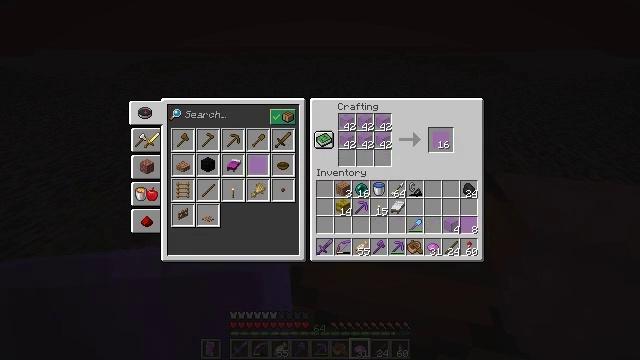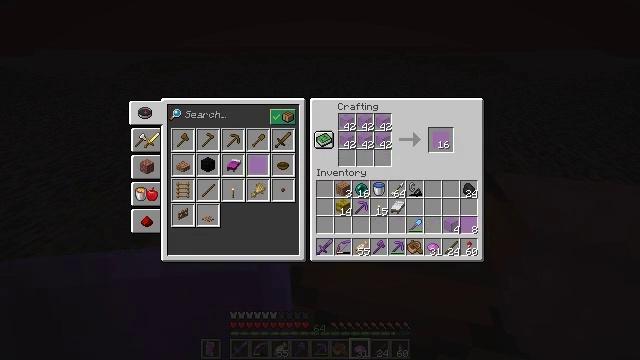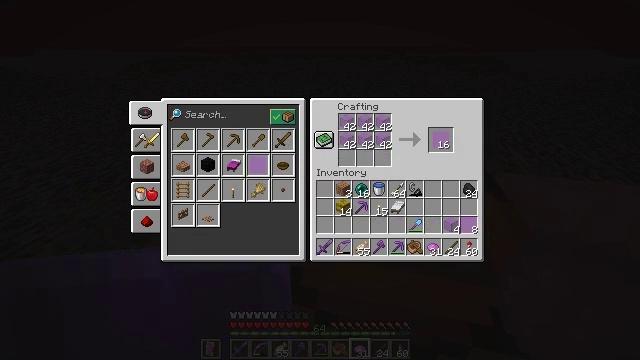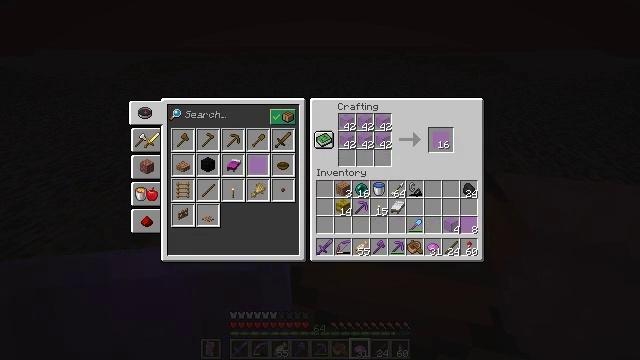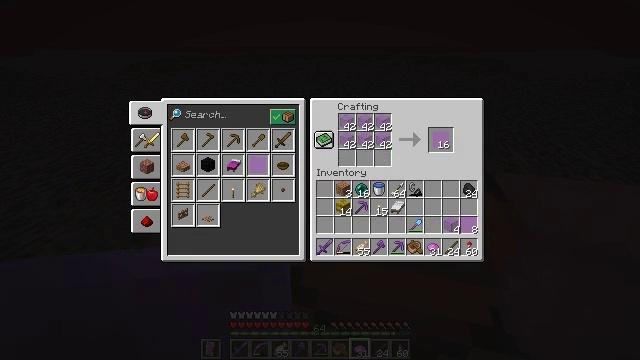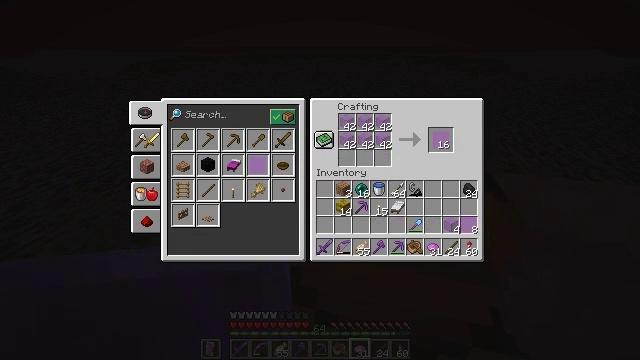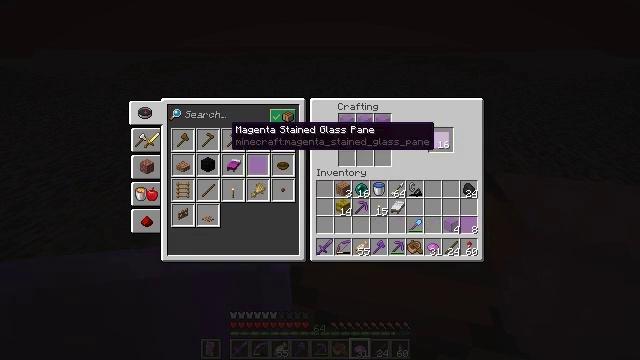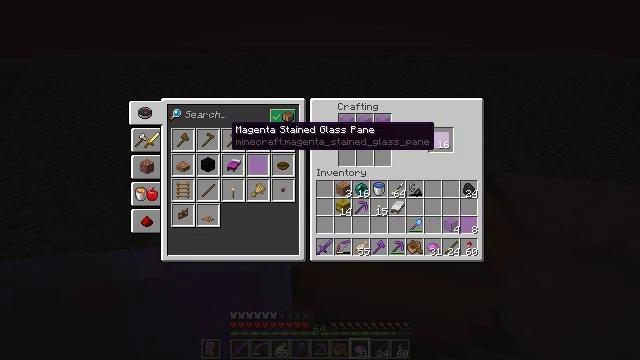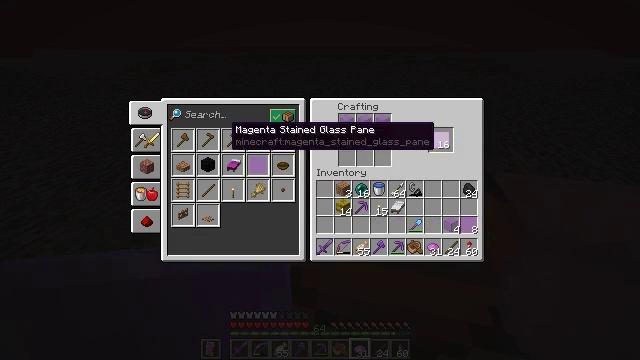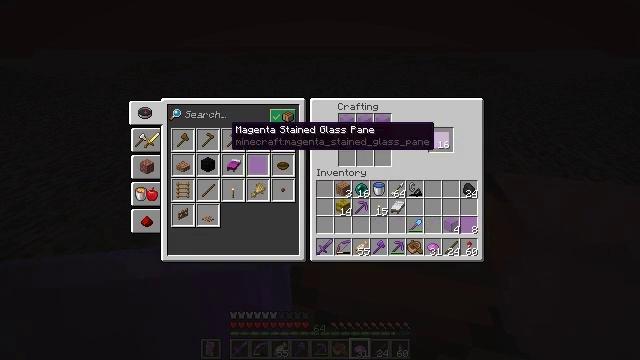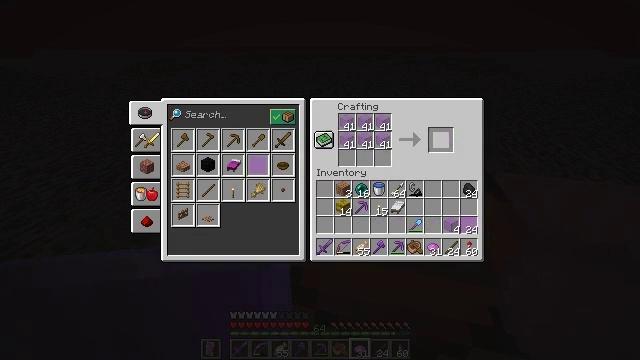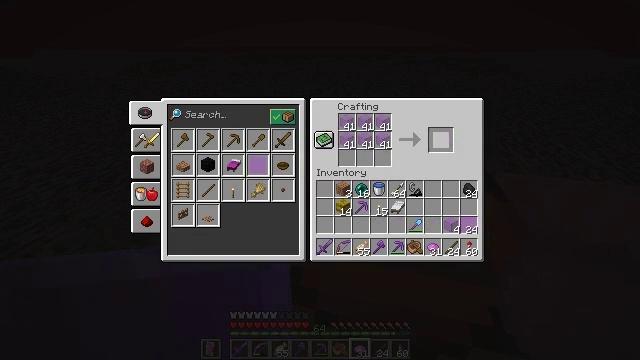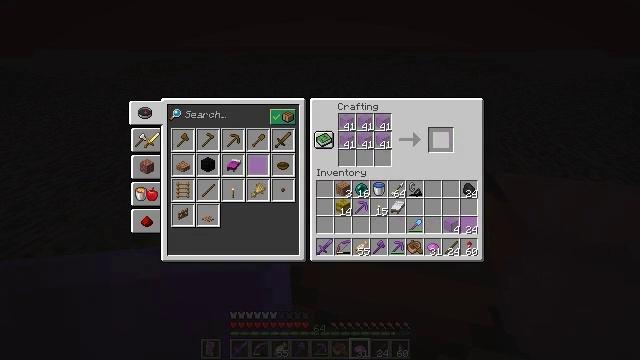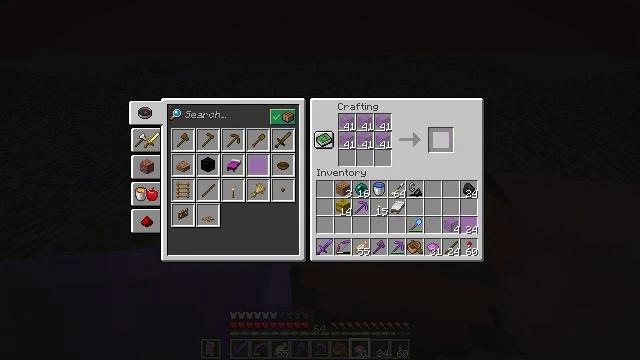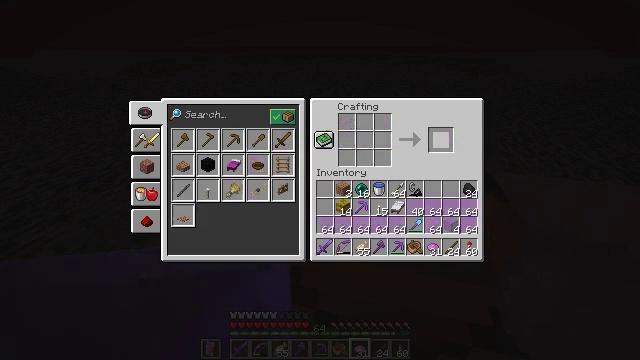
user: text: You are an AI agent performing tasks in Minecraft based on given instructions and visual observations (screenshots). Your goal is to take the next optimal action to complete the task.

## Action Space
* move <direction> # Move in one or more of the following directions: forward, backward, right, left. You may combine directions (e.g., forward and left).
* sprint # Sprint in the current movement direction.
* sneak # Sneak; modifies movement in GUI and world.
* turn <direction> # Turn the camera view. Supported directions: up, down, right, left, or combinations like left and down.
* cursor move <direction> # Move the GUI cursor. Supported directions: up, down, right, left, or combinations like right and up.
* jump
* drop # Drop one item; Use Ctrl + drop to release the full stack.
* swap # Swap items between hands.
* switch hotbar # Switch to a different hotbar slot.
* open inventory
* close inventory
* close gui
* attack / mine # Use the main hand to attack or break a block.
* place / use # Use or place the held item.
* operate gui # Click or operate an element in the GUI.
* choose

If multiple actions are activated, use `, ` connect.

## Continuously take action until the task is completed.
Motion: motion action
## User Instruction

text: Open the crafting table to create magenta stained glass pane.
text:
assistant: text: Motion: sneak
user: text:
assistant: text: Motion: sneak
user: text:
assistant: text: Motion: sneak
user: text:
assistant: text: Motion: sneak
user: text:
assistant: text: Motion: sneak, cursor move left
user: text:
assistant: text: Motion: sneak
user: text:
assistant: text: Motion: sneak
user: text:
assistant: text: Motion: sneak
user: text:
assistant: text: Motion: sneak
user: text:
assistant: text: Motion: sneak, operate gui
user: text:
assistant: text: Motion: sneak, operate gui
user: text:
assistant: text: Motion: sneak, operate gui
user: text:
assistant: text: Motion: sneak, operate gui
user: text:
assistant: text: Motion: sneak, operate gui
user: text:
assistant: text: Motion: sneak, operate gui